Question: I am trying to build an access process to add contacts to an outlook folder. I have linked the folder and can add, update and delete records. But not all of the fields are showing up correctly in outlook. Namely the address field.
I have added a test contact and added an address, went back into access and mimicked the data perfectly, but no address shows up in outlook.
Is there something that needs to be done in order for addresses to show up in outlook?
Here is my data:
'''
First Last Title Company Department Office Post Office Box Address City State Zip/Postal Code Country/Region Phone
John Test superduper 500 west T Test City MI 99999 United States of America <PHONE>
Bill Test Awesomedawesome 600 East G Test City MI 99999 United States of America <PHONE>
'''
The first record is outlook added, the lower one is access added.
Here is the view I get in outlook:

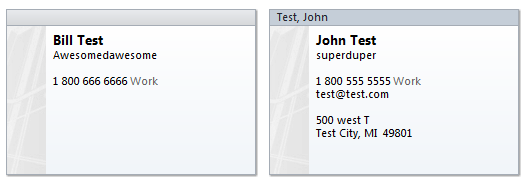
Answer: I ended up going the code route:
'''
Dim olCI As Outlook.ContactItem
Set olCI = mf.Items.Add(olContactItem)
With olCI
.FullName = Trim(rs!Name)
.Title = Trim(rs!Salutation)
.JobTitle = Trim(rs!Title)
.Email1Address = Trim(rs!Email)
.CompanyName = Trim(rs!AccountName)
.BusinessAddressStreet = Trim(rs!MailingStreet)
.BusinessAddressCity = Trim(rs!MailingCity)
.BusinessAddressPostalCode = Trim(rs!MailingZipCode)
.BusinessAddressCountry = Trim(rs!MailingCountry)
.BusinessFaxNumber = Trim(rs!Fax)
.BusinessTelephoneNumber = Trim(rs!Phone)
.OtherTelephoneNumber = Trim(rs!OtherPhone)
.BusinessHomePage = ""
.MobileTelephoneNumber = Trim(rs!MobilePhone)
.Birthday = IIf(IsNull(rs!Birthdate), 0, rs!Birthdate)
.Department = rs!Department
.Save
End With
'''